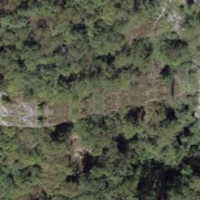
EUNIS habitat code: 44
Species observed at this site:
Castanea sativa